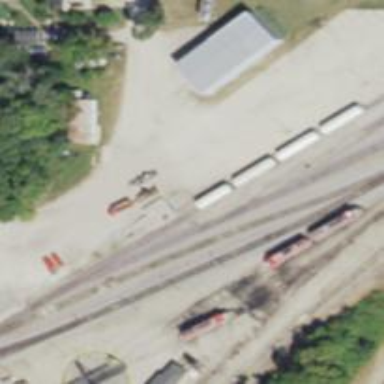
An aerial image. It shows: Railway yard used for servicing trains.